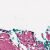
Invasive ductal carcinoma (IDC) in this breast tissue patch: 0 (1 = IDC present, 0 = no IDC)